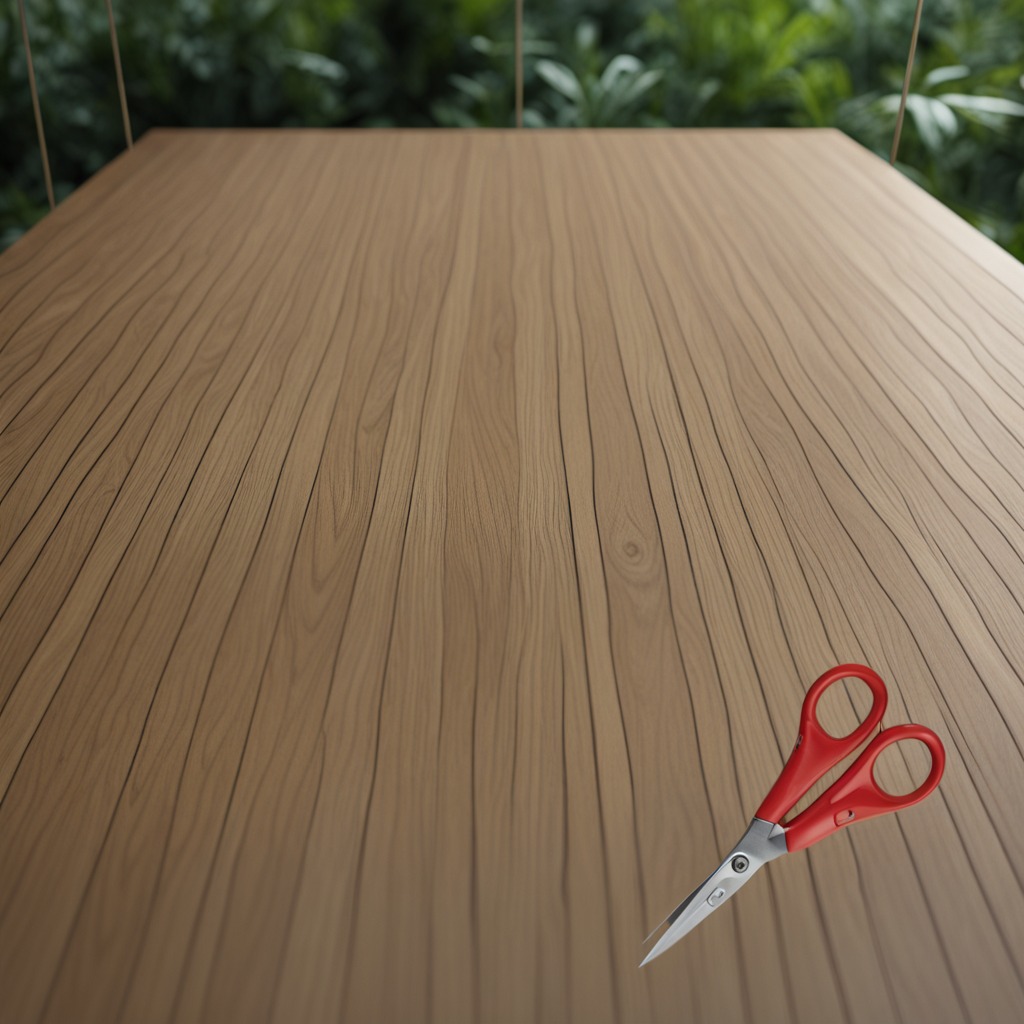
A scissor is lying on the wooden table.